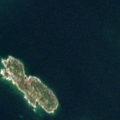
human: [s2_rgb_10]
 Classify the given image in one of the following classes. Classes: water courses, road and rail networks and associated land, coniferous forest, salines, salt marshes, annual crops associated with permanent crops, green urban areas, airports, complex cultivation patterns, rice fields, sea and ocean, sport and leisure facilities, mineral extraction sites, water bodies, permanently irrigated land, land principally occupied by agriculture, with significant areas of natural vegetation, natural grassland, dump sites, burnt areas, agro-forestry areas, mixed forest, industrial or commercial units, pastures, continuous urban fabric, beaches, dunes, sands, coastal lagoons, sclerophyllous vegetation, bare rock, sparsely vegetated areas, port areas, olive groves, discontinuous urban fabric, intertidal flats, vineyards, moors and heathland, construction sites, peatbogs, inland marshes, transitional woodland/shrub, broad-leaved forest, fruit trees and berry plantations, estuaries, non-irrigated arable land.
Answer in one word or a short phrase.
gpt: sea and ocean